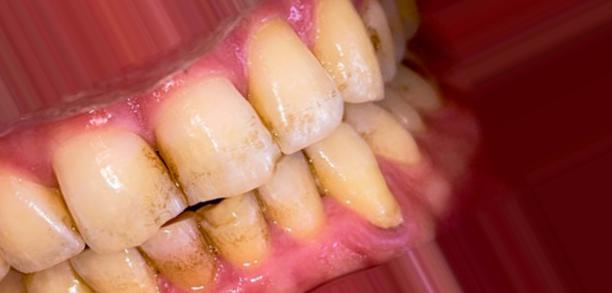
Condition: Tooth Discoloration